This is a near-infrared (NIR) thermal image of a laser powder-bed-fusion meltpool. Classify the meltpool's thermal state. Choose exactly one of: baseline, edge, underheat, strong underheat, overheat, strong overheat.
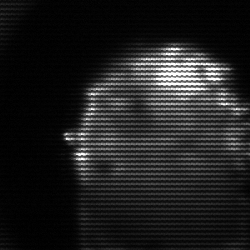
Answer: baseline